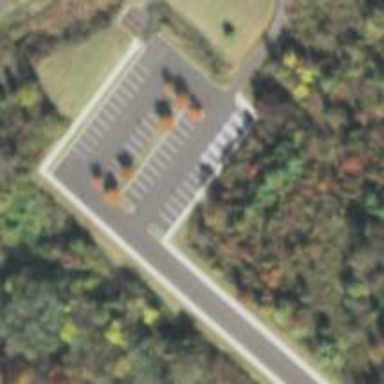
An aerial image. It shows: Parking aisle designated as service road.